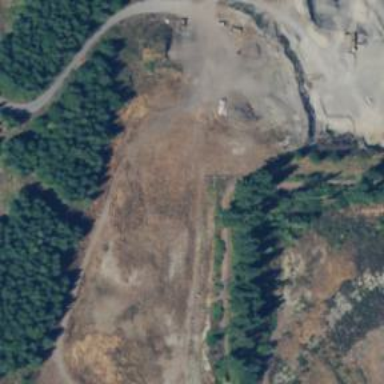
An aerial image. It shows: Quarry area.